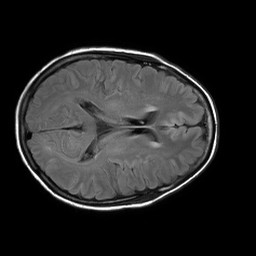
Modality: FLAIR
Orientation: axial
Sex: female
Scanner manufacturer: philips
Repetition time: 11 s
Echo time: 0.125 s